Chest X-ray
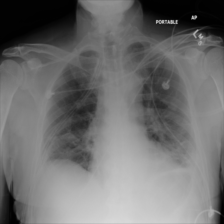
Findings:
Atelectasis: positive
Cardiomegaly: negative
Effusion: negative
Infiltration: negative
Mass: negative
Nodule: negative
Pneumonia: negative
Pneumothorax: negative
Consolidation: negative
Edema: negative
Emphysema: negative
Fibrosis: negative
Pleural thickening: negative
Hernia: negative